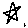
Label: star